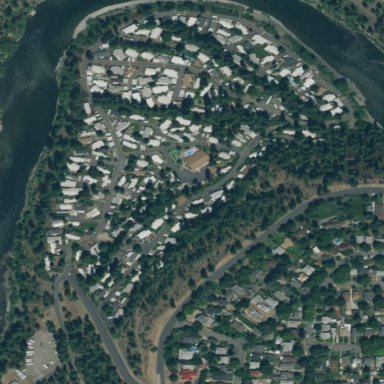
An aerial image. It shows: Residential area designated as trailer park.